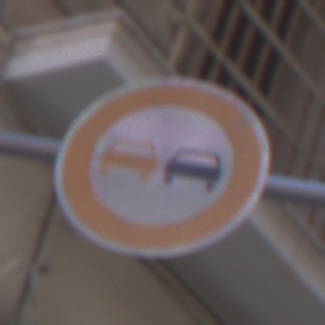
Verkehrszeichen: Ueberholverbot
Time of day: MorningAfternoon
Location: Outdoor (Urban)
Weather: PartlyCloudy
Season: NotSpecified
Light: Natural